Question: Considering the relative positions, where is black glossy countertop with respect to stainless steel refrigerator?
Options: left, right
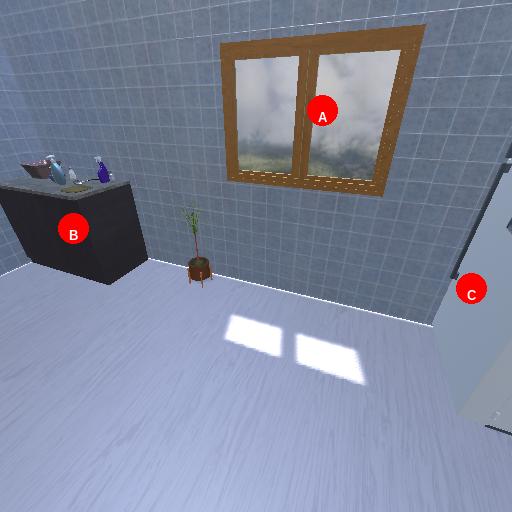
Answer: left